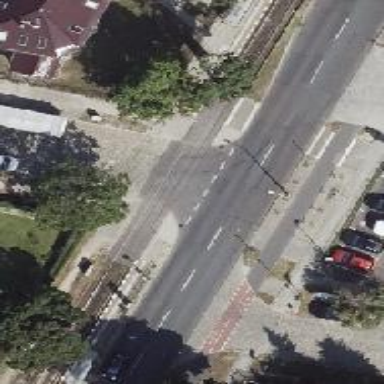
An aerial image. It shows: Tram level crossing on railway.